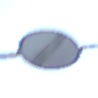
Verkehrszeichen: EndeSaemtlicherBegrenzungen
Umgebung: Outdoor, Urban
Tageszeit: SunriseSunset
Wetter: Clear
Licht: Natural
Jahreszeit: NotSpecified
Kontrast: MediumContrast